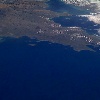
Label: water